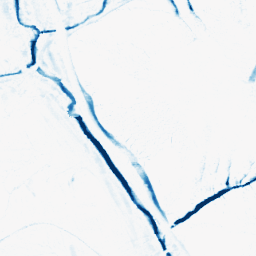
Category: morphological
Decomposition family: morphological_ellipse
Decomposition parameters: operation: closing
width: 5
height: 10
Upsampling method: linear_exact
Upsampling parameters: scale: 4
Upsampling scale: 4